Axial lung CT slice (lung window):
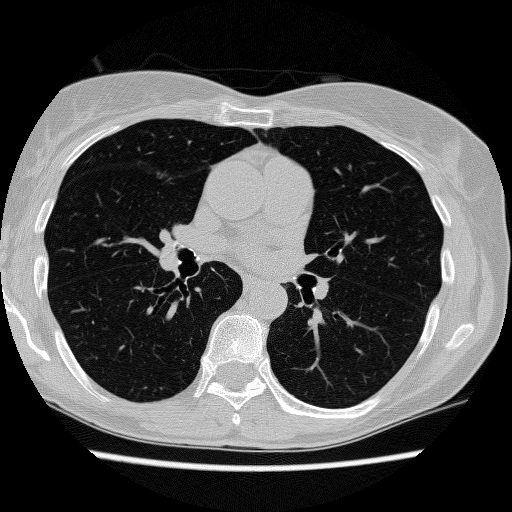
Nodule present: no